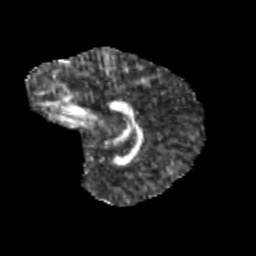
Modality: FA
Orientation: sagittal
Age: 11
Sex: female
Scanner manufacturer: siemens
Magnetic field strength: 3 T
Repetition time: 3.8 s
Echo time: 0.07 s